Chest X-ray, AP view. Patient: 57 years old, sex F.
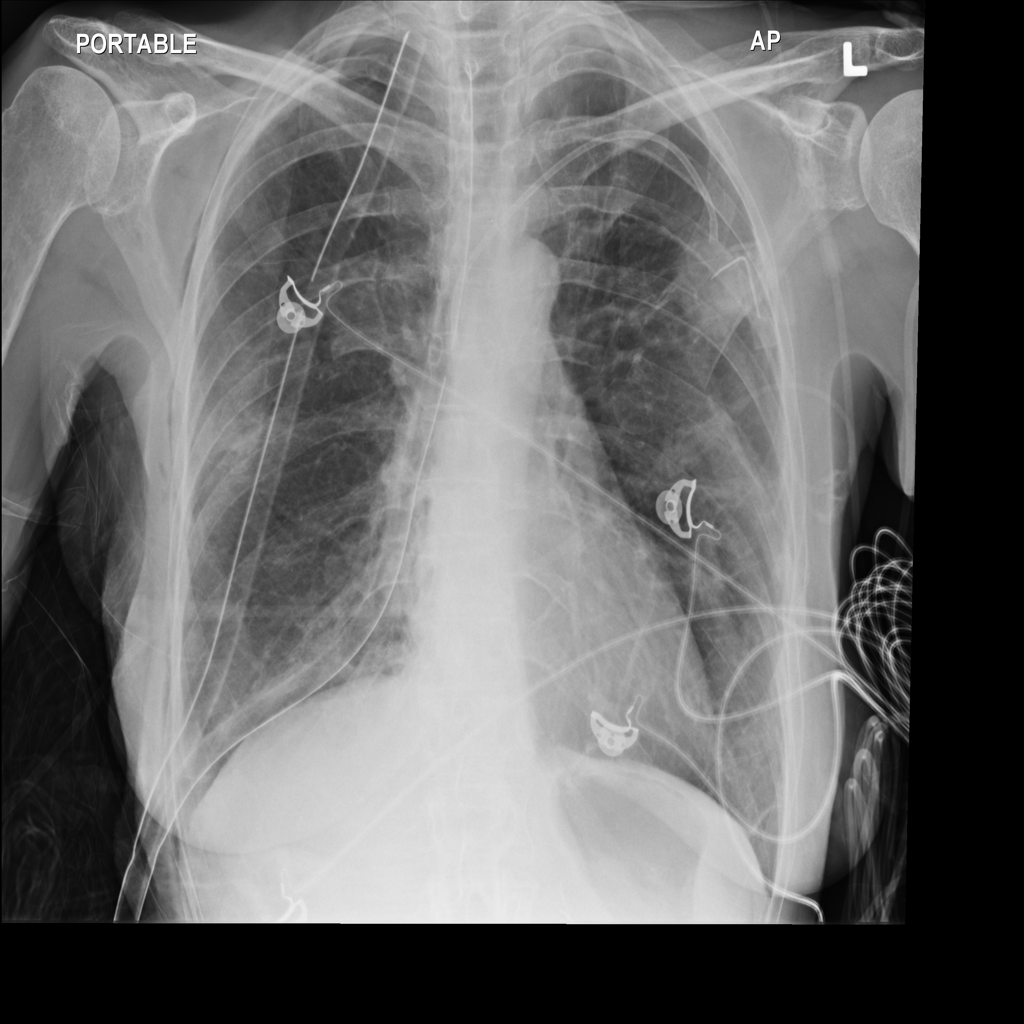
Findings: Nodule, Pneumothorax